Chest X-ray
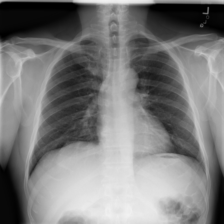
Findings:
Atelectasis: negative
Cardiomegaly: negative
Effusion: negative
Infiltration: negative
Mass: negative
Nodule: negative
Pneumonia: negative
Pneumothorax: negative
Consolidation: negative
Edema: negative
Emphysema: negative
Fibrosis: negative
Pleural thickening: negative
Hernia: negative